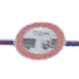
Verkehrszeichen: VerbotUnterschreitenMindestabstand
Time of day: Midday
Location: Outdoor (Nature)
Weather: Overcast
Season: NotSpecified
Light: Natural